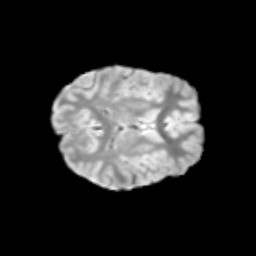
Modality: T2w
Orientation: axial
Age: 10
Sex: male
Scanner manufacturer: siemens
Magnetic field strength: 3 T
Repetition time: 3.8 s
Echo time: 0.07 s